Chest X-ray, AP view. Patient: 50 years old, sex F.
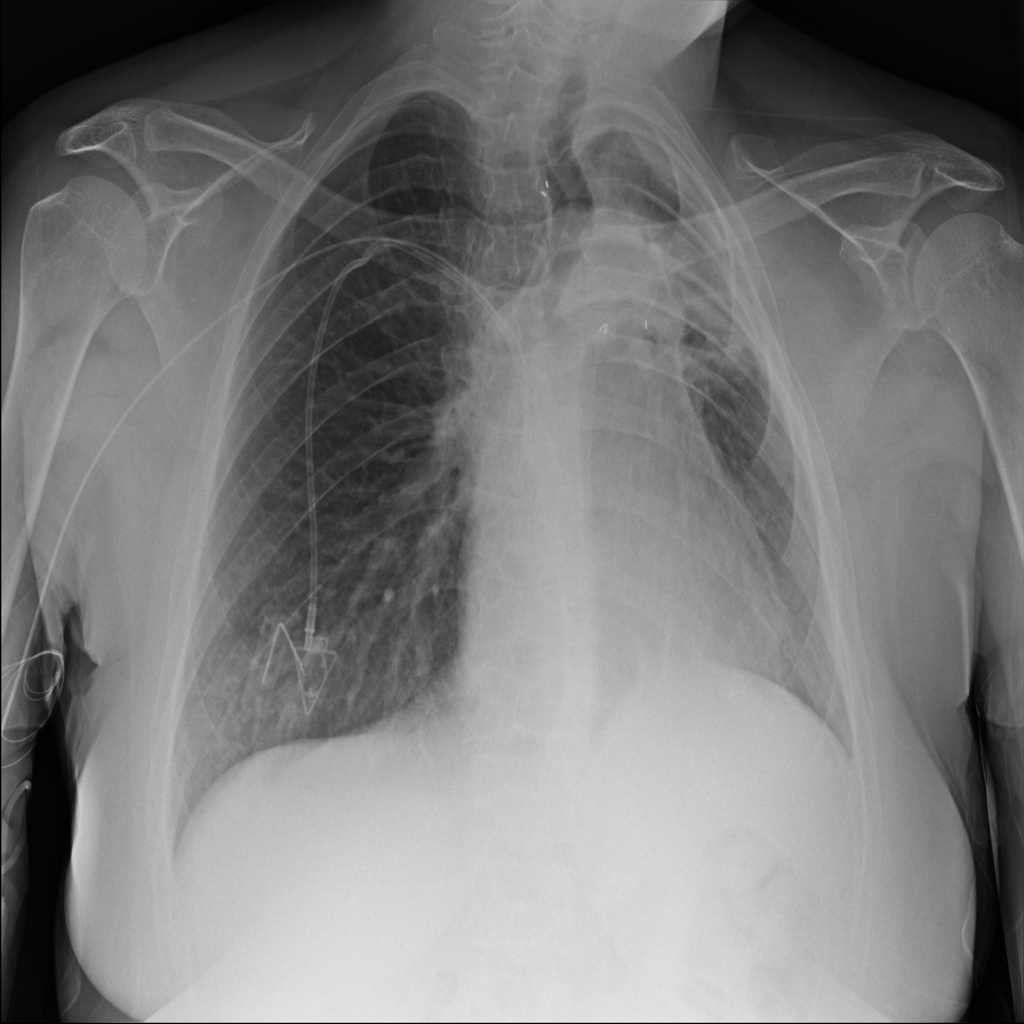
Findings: No Finding